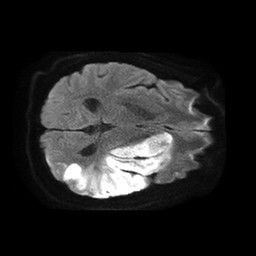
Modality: TRACE
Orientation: axial
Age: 40
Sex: male
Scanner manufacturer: philips
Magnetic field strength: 1.5 T
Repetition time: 4.6 s
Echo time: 0.08517 s